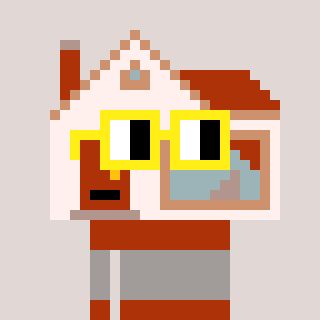
a pixel art character with square yellow glasses, a house-shaped head and a hotbrown-colored body on a warm background